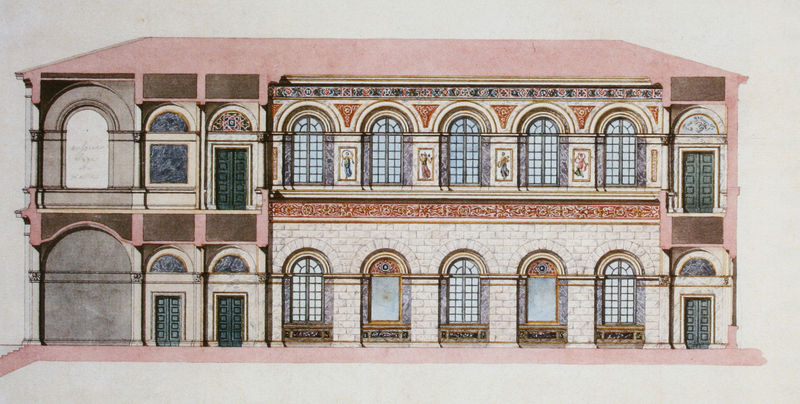
Titel: Entwurf für den Kursaal in Bad Kissingen, Aufriss (Ausschnitt)
Künstler: Friedrich von Gärtner
Standort: München
Institution: Architekturmuseum der Technischen Universität
Schlagwörter: blau, gemälde, weiß, gelb, grün, ocker, braun, bunt, fenster, glas, grau, schwarz, säulen, tür, zeichnung, dach, gebäude, haus, rot, schloss, malerei, ornament, wand, architektur, sockel, stein, steine, gitter, klassizismus, renaissance, rosa, balkon, relief, ansicht, bogen, fassade, italien, türen, giebel, mauer, farbe, grafik, graphik, pilaster, figuren, rundbogen, inschrift, dekor, ornamente, verzierung, galerie, bögen, eingang, fugen, tusche, innenhof, loggia, palast, torbogen, mauerwerk, scheiben, druck, schnitt, stich, fliesen, reihe, koloriert, entwurf, pracht, zwickel, kapitelle, intarsien, fries, rustika, tore, febnster, sims, balkom, gesims, quader, risalit, rotbraun, rundbögen, historismus, plan, kassetten, kassettentür, reliefs, querschnitt, rosetten, mäander, geschoss, friese, doppel, aufriss, tympanon, nischen, zweigeschossig, gesimse, erdgeschoss, gebaude, bogenfenster, obergeschoss, fires, dacht, coloriert, medaillons, arcade, blenbögen, lünetten, gefache, fließ, oranemnte, italienische renaissance, renaissancepalast, bauzeihnung, etange